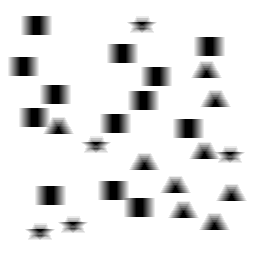
Squares: 13
Triangles: 9
Stars: 5
Total shapes: 27